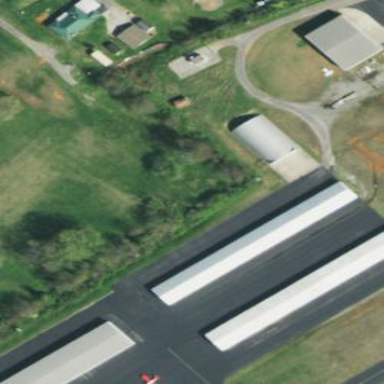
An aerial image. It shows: Hangar building at the airport.